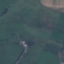
Land use / land cover: Pasture